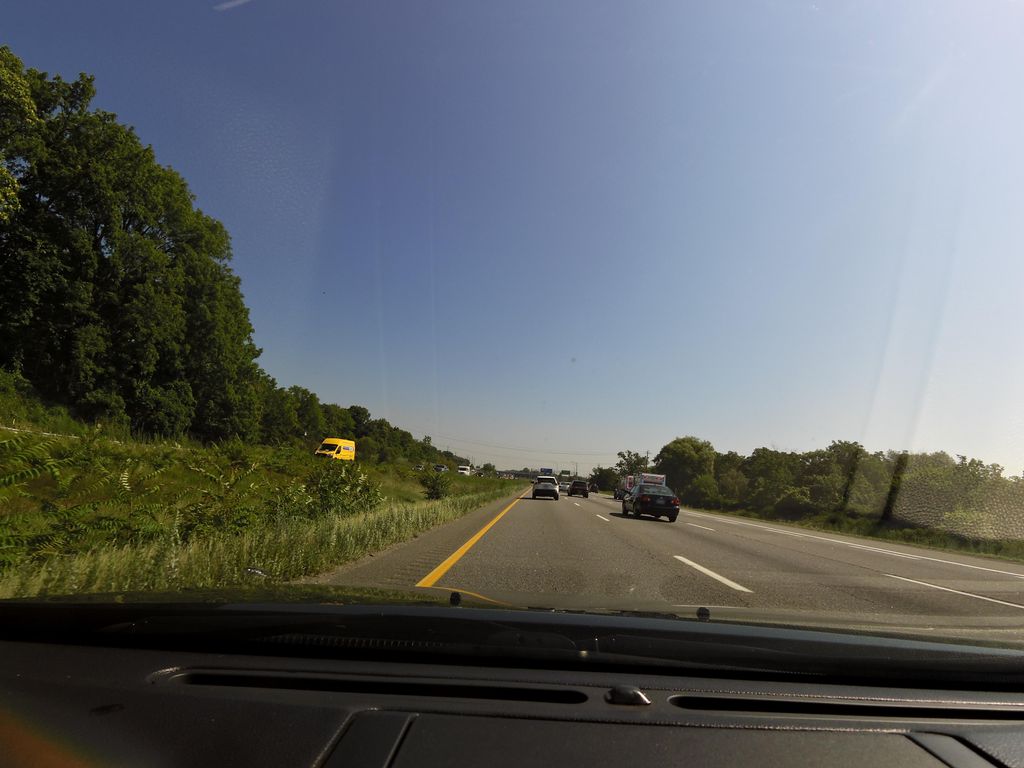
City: hamilton